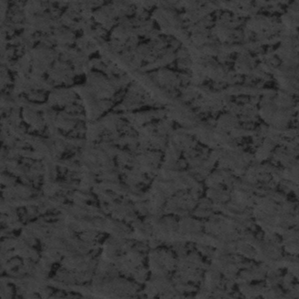
Label: frost